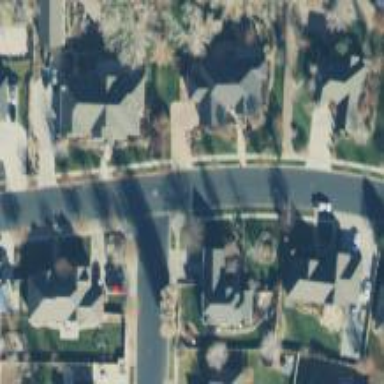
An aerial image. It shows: Smooth asphalt road in residential area.